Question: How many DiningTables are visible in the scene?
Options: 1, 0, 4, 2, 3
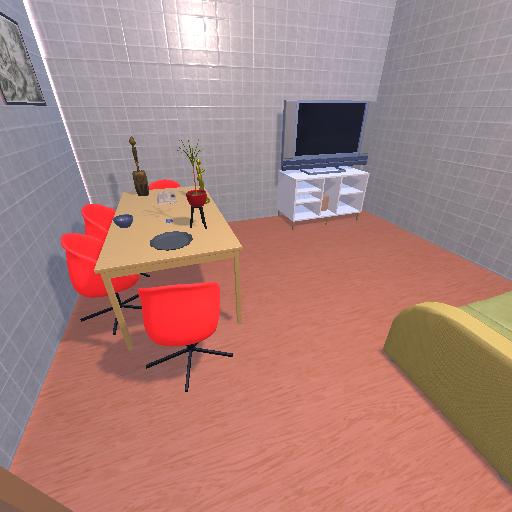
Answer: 1